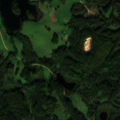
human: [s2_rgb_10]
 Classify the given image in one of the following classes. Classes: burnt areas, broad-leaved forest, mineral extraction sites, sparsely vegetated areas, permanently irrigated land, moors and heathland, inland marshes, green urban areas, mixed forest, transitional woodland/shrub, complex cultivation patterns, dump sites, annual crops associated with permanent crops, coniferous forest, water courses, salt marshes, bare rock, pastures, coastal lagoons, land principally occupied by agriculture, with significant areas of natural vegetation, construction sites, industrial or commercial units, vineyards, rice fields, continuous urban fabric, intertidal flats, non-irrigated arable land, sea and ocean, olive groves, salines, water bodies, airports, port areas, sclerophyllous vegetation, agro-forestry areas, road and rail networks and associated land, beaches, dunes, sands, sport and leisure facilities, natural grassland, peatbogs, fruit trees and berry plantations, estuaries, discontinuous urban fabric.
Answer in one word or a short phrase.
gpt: pastures, complex cultivation patterns, land principally occupied by agriculture, with significant areas of natural vegetation, broad-leaved forest, mixed forest, water bodies